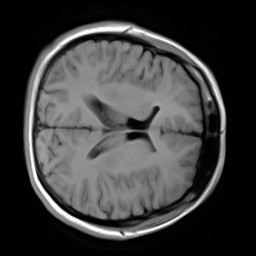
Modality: T1w
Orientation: axial
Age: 33
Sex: female
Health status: healthy
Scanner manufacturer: siemens
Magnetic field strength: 3 T
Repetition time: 4.1 s
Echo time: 0.0085 s